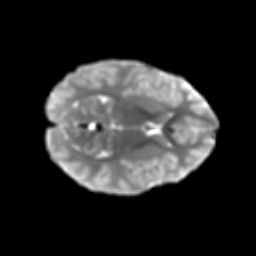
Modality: T2w
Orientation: axial
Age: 10
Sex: male
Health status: ill
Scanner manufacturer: ge
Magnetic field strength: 3 T
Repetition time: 6.752 s
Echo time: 0.079 s